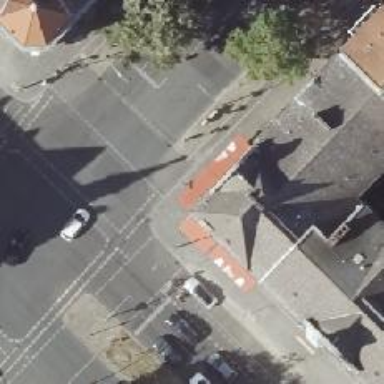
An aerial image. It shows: Footway with traffic signals at crossing.